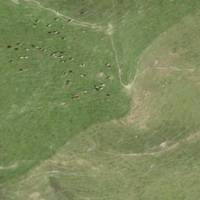
EUNIS habitat code: 26
Species observed at this site:
Callophrys rubi